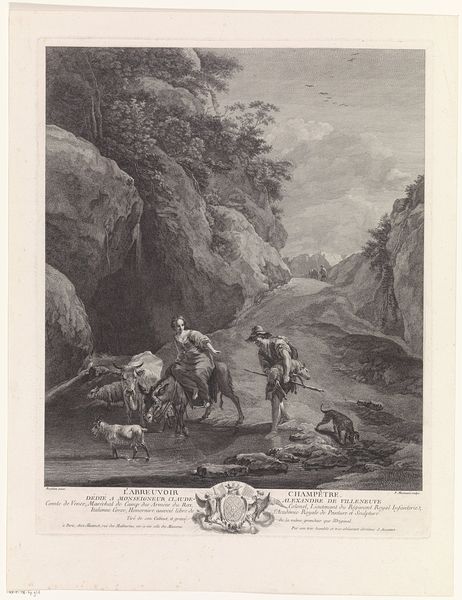
Titel: Boeren doorwaden een beek in de bergen
Künstler: Pieter Franciscus Martenasie
Standort: Amsterdam
Institution: Rijksmuseum
Schlagwörter: felsen, himmel, mann, vogel, weiß, wolken, landschaft, frau, hut, kleid, schwarz, szene, hund, tiere, weg, steine, vögel, gewand, esel, stock, reiten, schrift, stab, gebirge, kuh, schlucht, bauer, druck, wanderer, rucksack, maria, hirte, hirten, ziege, josef, schwraz, ewolken, kjosef